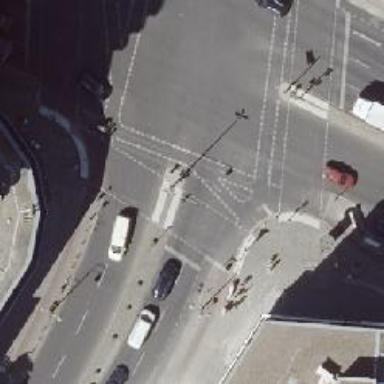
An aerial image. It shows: Road crossing with traffic signals.